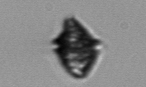
Label: Kryptoperidinium_triquetrum